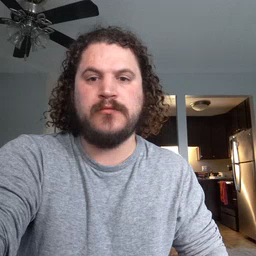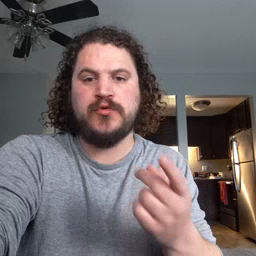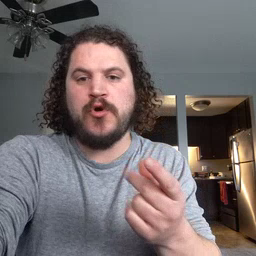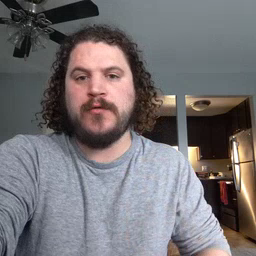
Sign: dog